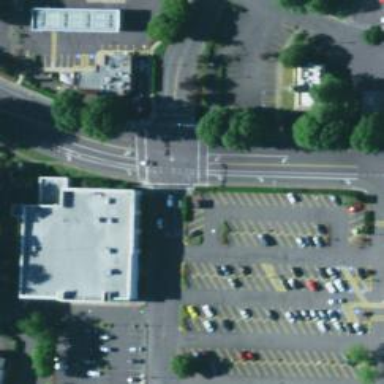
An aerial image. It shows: Solid stop line on the road marking.